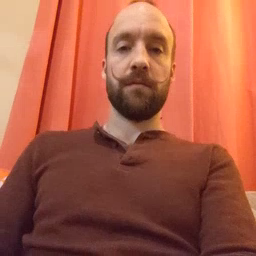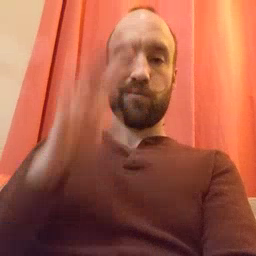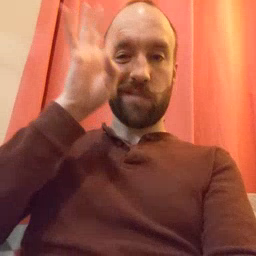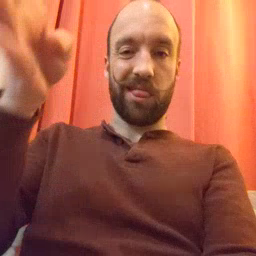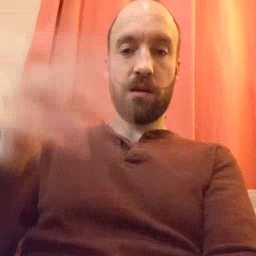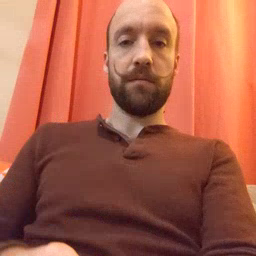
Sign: pretend